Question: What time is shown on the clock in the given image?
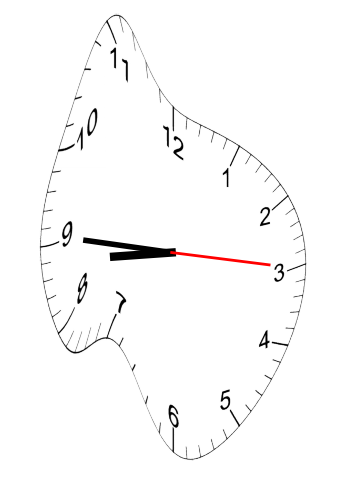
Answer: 08:45:15